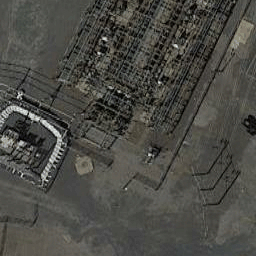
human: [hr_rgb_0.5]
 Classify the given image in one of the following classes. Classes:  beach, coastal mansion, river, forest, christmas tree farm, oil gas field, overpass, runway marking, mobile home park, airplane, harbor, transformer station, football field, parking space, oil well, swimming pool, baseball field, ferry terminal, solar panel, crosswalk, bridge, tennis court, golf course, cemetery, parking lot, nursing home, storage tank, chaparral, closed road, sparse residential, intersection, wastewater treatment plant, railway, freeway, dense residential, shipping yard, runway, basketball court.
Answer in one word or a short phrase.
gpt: transformer station